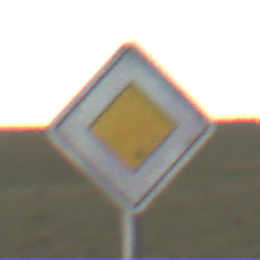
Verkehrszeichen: Vorfahrtsstrasse
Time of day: Night
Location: Outdoor (Nature)
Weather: Overcast
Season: NotSpecified
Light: Artificial